Question: I am using HOG feature detector based on SVM classification. I can successfully extract license plate, but the extracted number plate have some unnecessary pixels/lines apart from license number. My image processing pipeline is as follows:
1. Applying HOG detector on the grayscale image
2. Cropping detected region
3. Re-sizing the cropped image
4. Applying adaptive threshold to highlight the plate numbers & filtering background using following Opencv code cvAdaptiveThreshold(cropped_plate, thresholded_plate, 255,CV_ADAPTIVE_THRESH_GAUSSIAN_C, CV_THRESH_BINARY_INV,11, 9);
5. De-skewing plate image
Due to this unnecessary information, software is getting confused to recognize numbers correctly. The extracted number plates images look like the following.

How can i filter these unnecessary pixels/lines from the images? Any help will be appreciated.
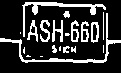
Answer: You want to remove all non-text objects in the image. To do that, I suggest sorting the blobs by area of their bounding box (maxy - miny)*(maxx - minx). Do some statistical analysis; you know you are looking for objects of a similar size. Once you identify the approximate size of a character, make a larger bounding box that estimates the whole text. Keep the small blobs inside it, so for your picture, the dash sign will be preserved.